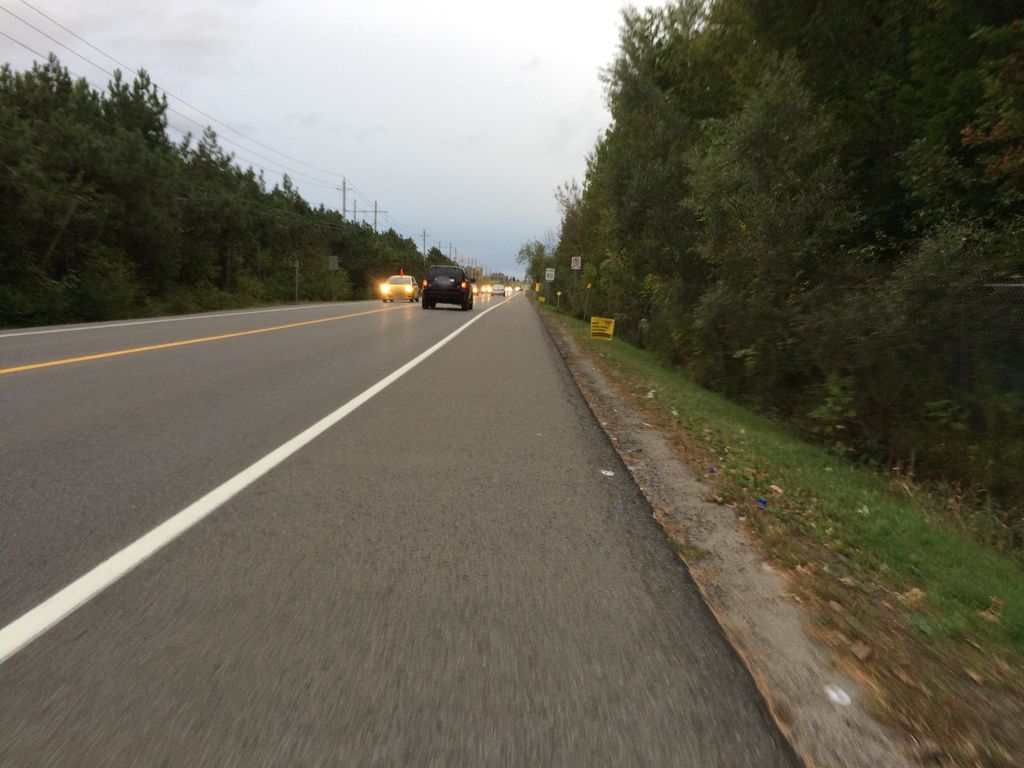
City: ottawa-gatineau